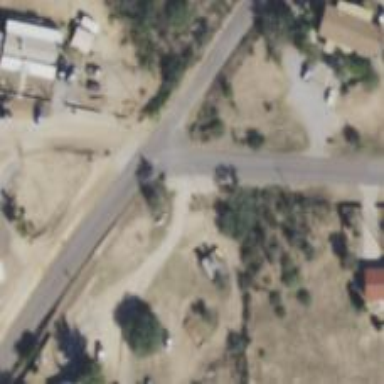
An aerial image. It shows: Stop road.